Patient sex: M
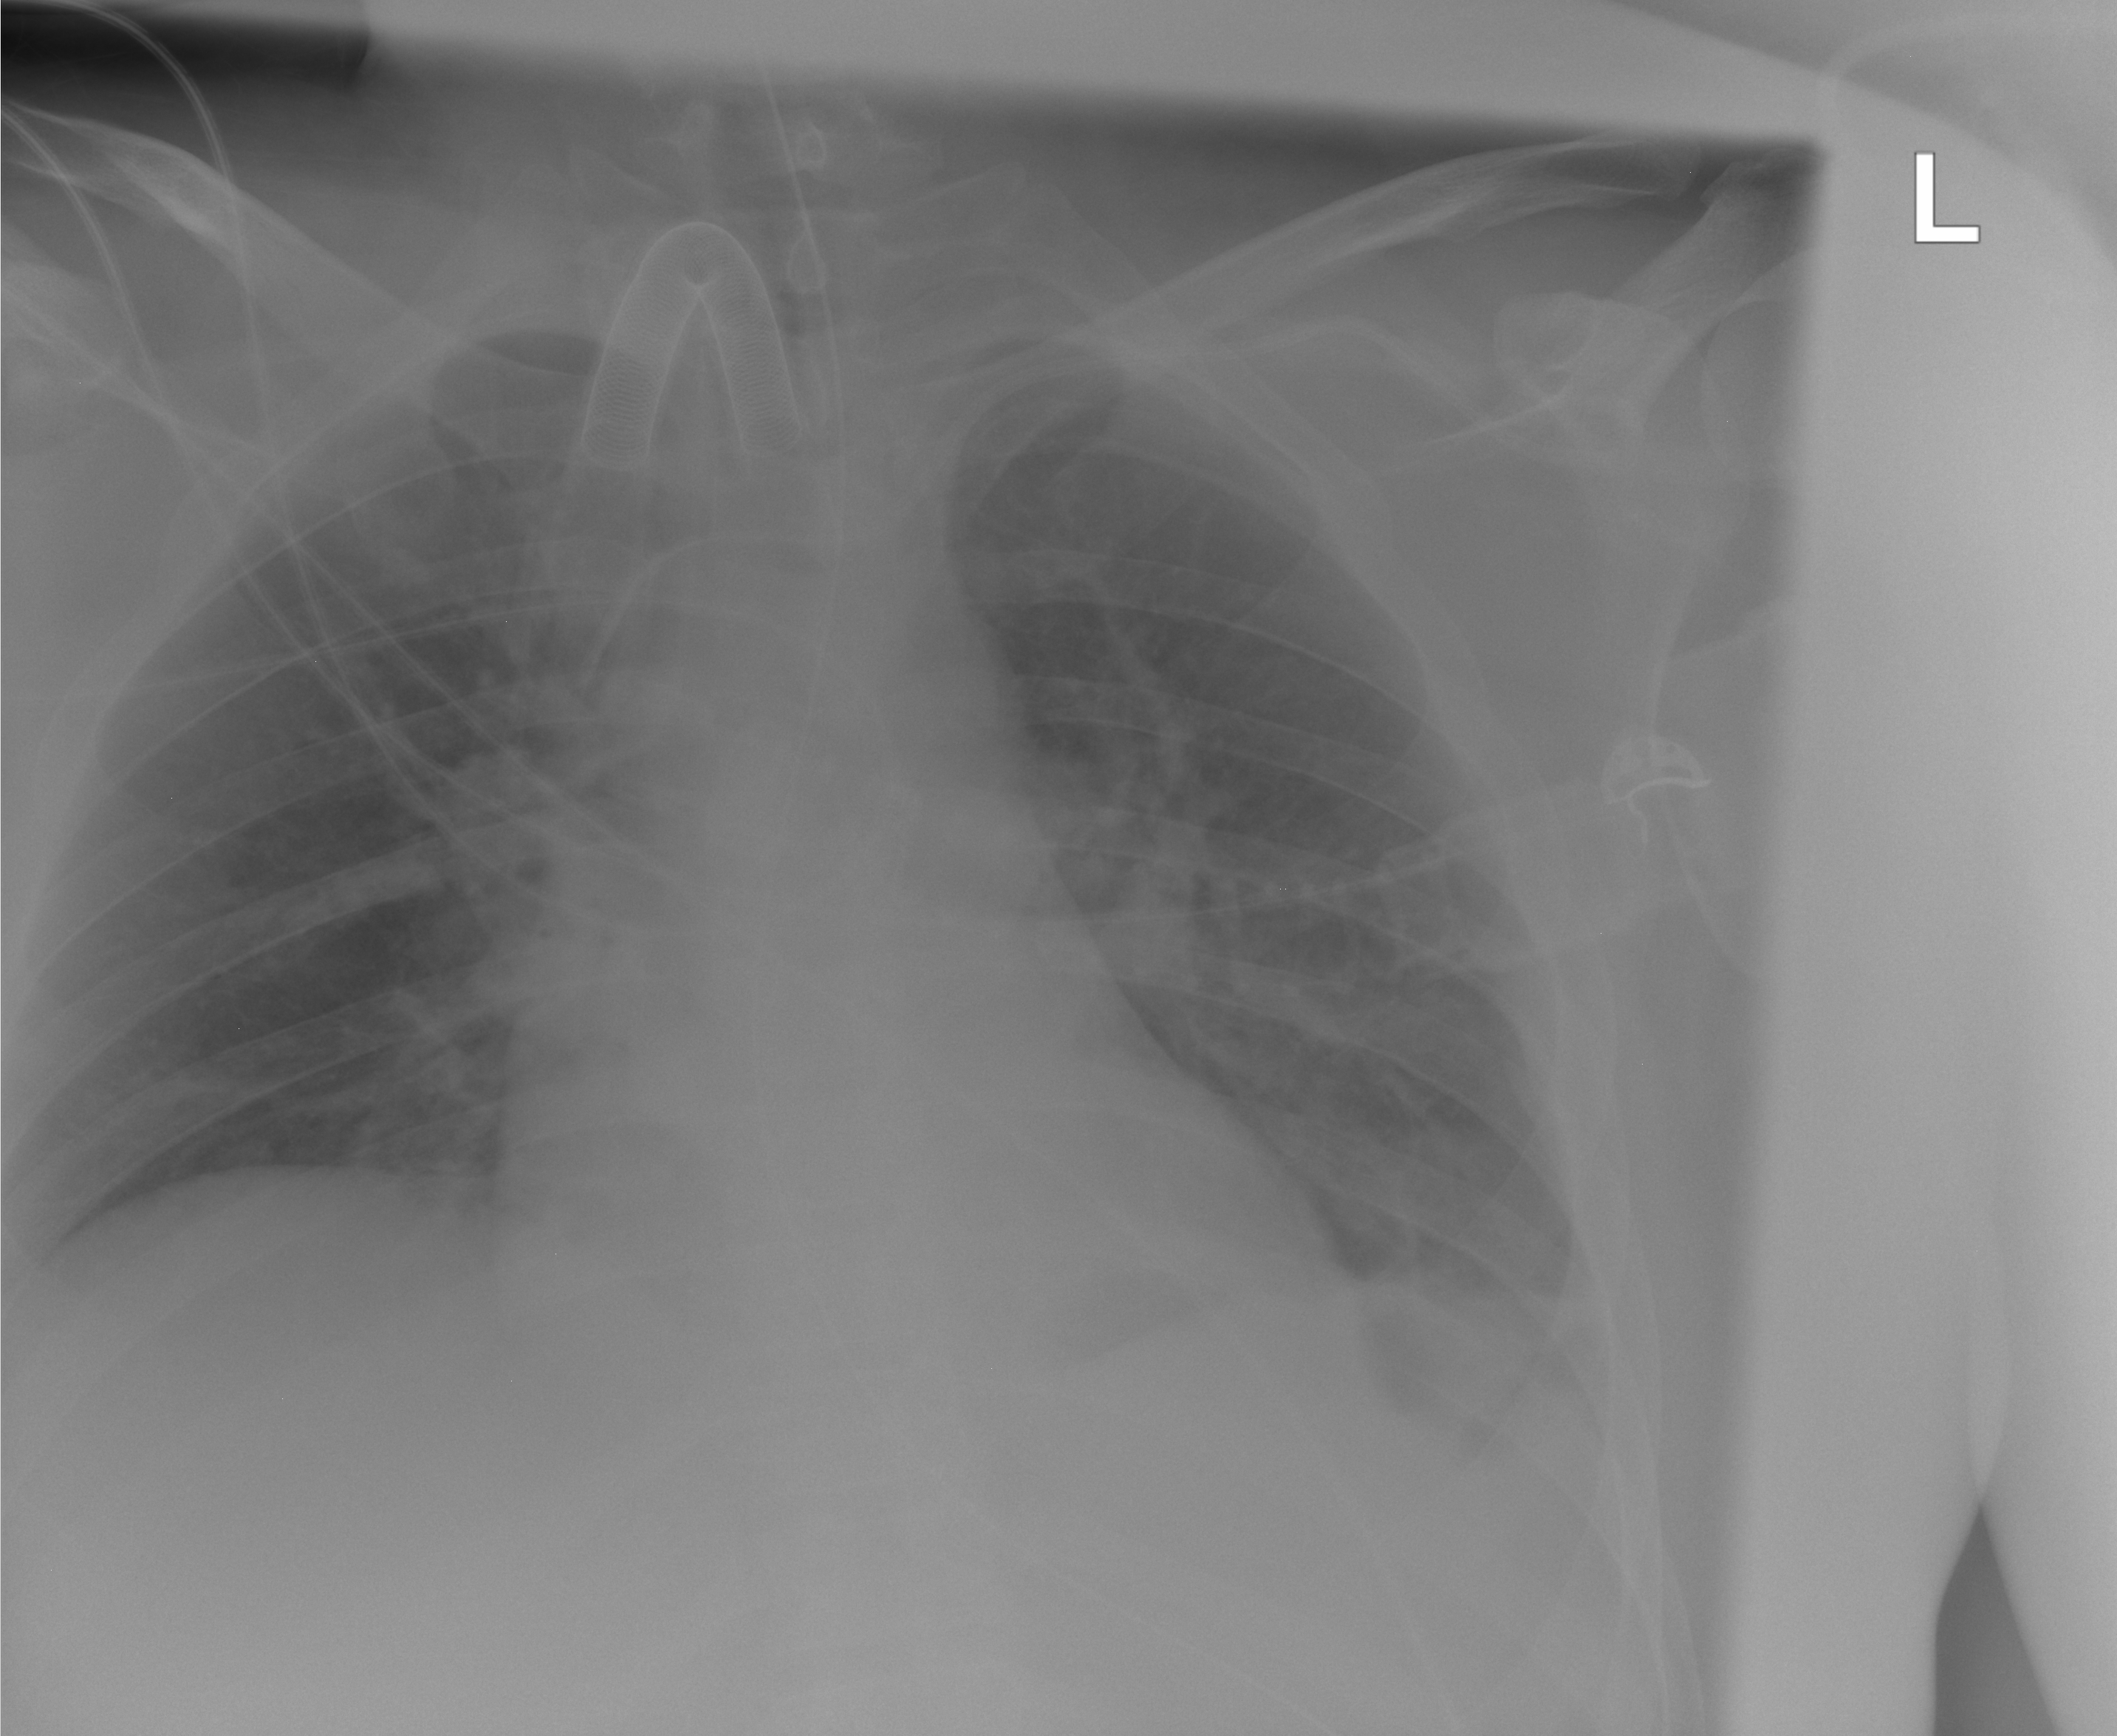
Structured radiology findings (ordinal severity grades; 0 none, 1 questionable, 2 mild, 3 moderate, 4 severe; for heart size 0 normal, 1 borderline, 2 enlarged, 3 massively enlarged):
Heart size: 1
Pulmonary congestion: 0
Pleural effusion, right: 0
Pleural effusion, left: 2
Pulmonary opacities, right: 0
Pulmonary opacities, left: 0
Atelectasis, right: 0
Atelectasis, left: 2